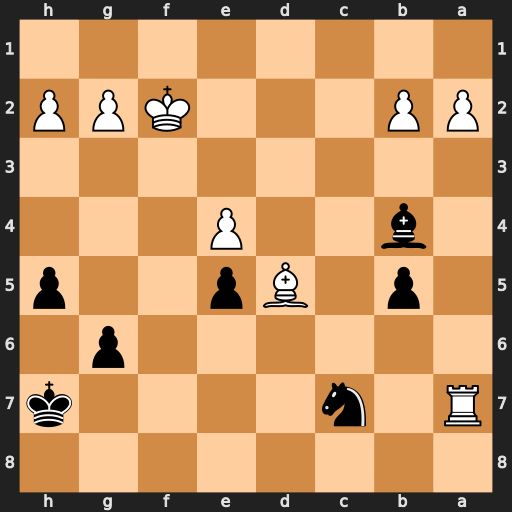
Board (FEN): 8/R1n4k/6p1/1p1Bp2p/1b2P3/8/PP3KPP/8
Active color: b
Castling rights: -
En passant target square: -
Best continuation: Bc5+ Kf3 Bxa7